Brain MRI, t1w sequence, axial 2D slice.
Patient: age 24, sex F, weight 95 kg, height 1.95 m
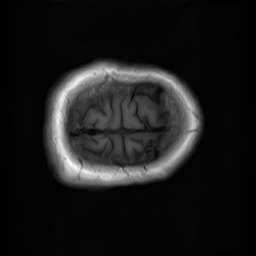